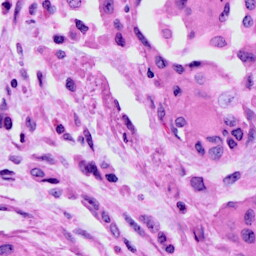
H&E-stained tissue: Cervix